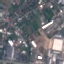
Land use / land cover class: Industrial